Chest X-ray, AP view. Patient: 34 years old, sex F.
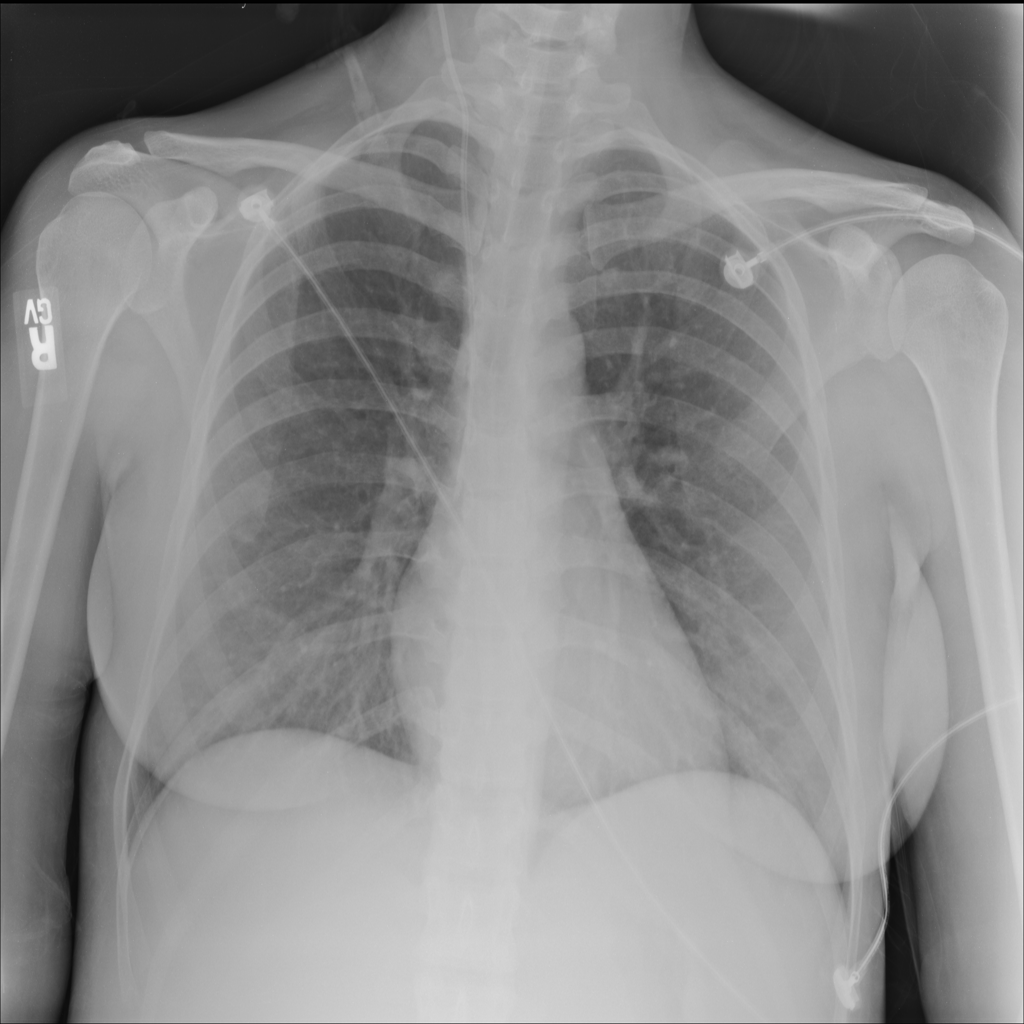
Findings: No Finding